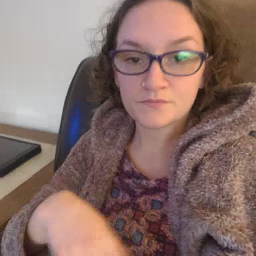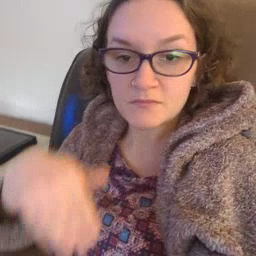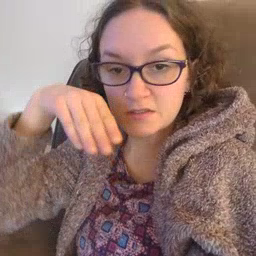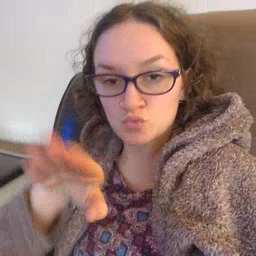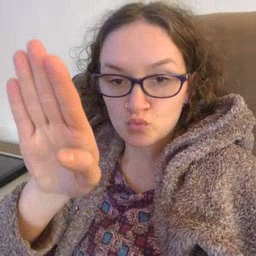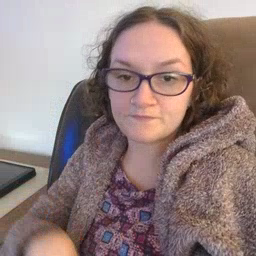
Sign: into